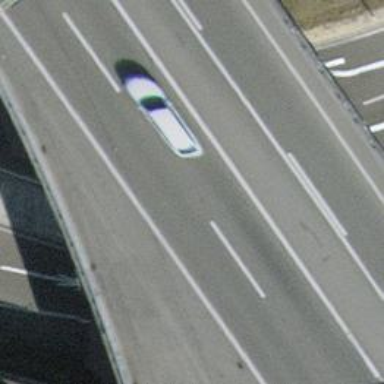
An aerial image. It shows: Bridge on motorway link.